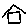
Label: house